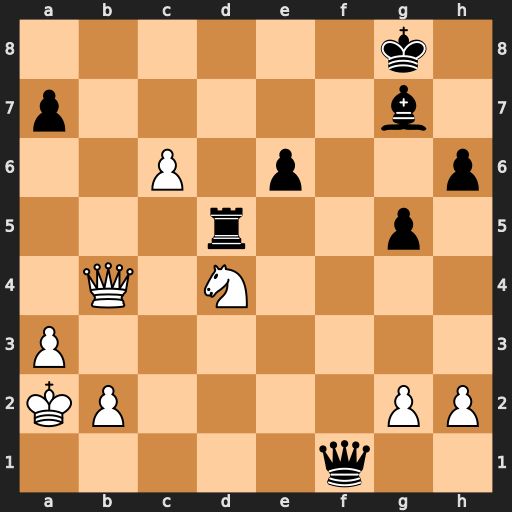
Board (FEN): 6k1/p5b1/2P1p2p/3r2p1/1Q1N4/P7/KP4PP/5q2
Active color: w
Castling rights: -
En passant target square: -
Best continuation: c7 Qa6 Qb8+ Kf7 c8=Q Qxc8 Qxc8